Interaction volume radius: 10 \u00c5
Interaction volume height: 30 \u00c5
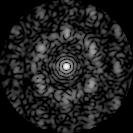
Disorder parameter: 0.6697